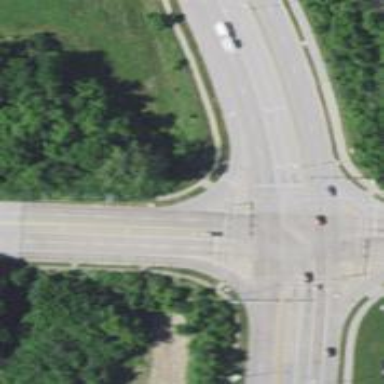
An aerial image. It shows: Two footways intersecting each other.